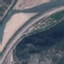
Land use / land cover class: Highway